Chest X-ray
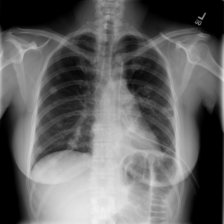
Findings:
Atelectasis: negative
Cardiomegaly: negative
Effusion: negative
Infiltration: negative
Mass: positive
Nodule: negative
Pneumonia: negative
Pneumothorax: positive
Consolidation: negative
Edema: negative
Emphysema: negative
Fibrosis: negative
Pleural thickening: negative
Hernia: negative